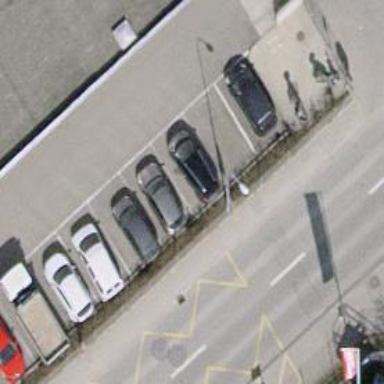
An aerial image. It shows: Asphalt sidewalk leading to platform for public transport.